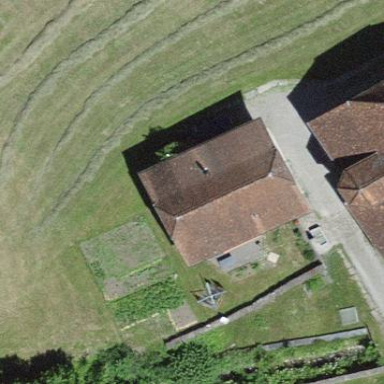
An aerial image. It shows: Detached building.